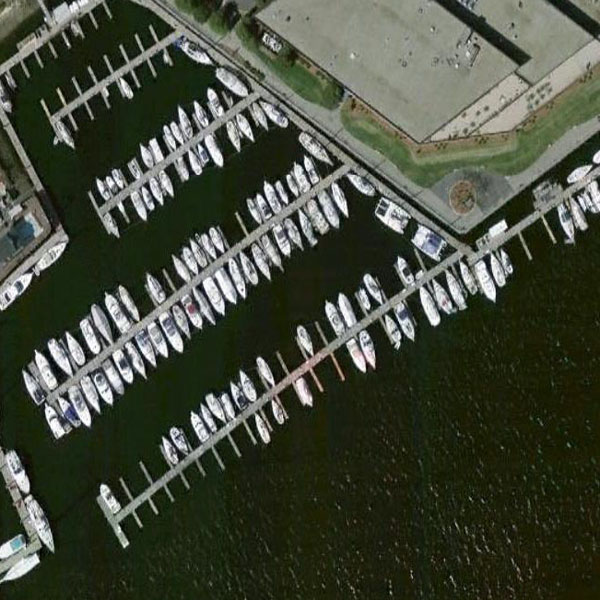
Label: Port